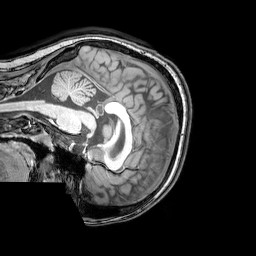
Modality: T1w
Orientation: sagittal
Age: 24
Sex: female
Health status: healthy
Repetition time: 0.081 s
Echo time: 0.037 s